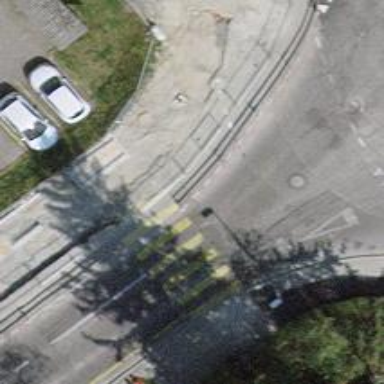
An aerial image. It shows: Road crossing with traffic signals.